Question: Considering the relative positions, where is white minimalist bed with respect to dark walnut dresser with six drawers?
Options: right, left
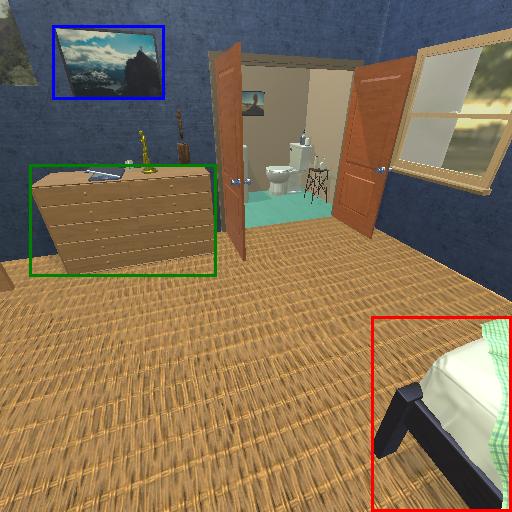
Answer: right